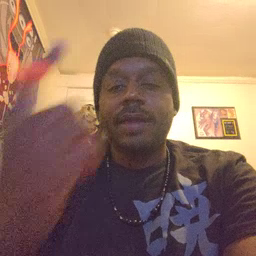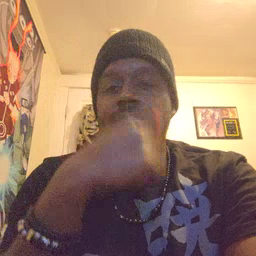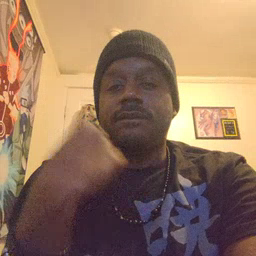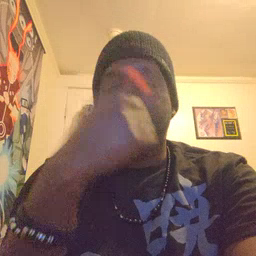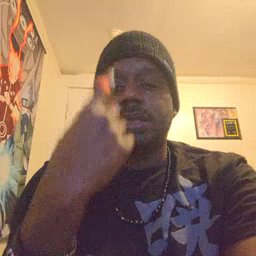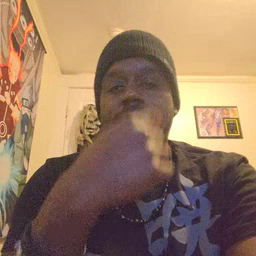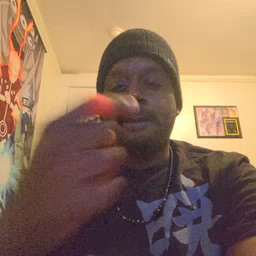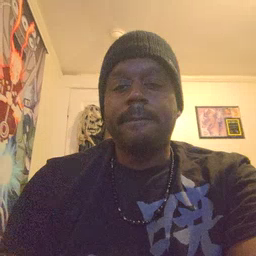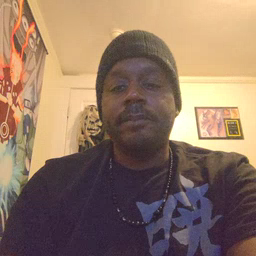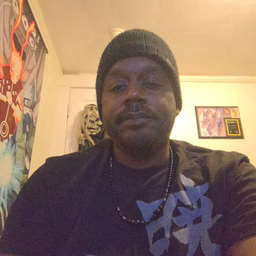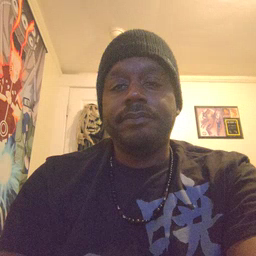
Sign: face